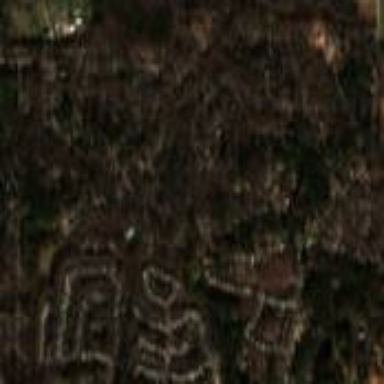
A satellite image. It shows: Residential area within neighborhood.